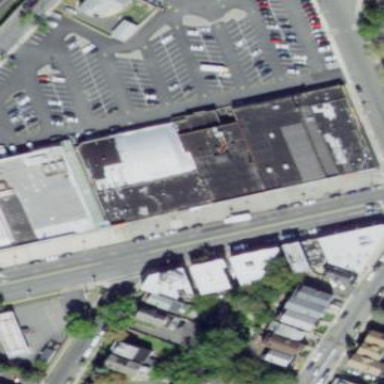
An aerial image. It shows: Retail building.